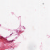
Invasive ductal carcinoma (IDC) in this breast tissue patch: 0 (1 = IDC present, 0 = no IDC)